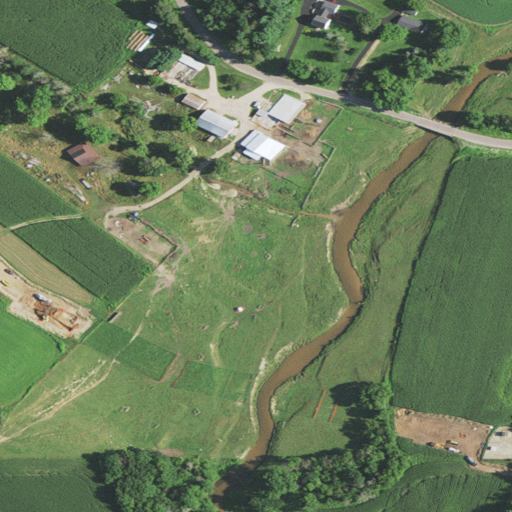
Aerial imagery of valley in Wisconsin named Fuller Coulee containing cultivated crops, pasture, low intensity development, woody wetlands, open development, and medium intensity development